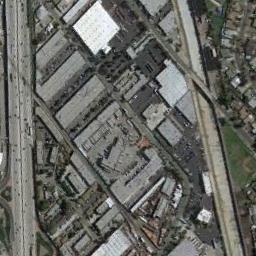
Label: industrial_area